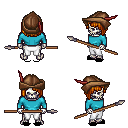
a pixel art fantasy rpg character, male body template, skeleton, teal long-sleeve shirt, white pants, dark blonde pageboy hairstyle, leather cap, black slippers, spear, four views (front, back, left, right), 2x2 character sprite sheet, small pixel art, hard edges, no anti-aliasing